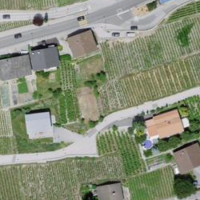
EUNIS habitat code: 40
Species observed at this site:
Cymbalaria muralis